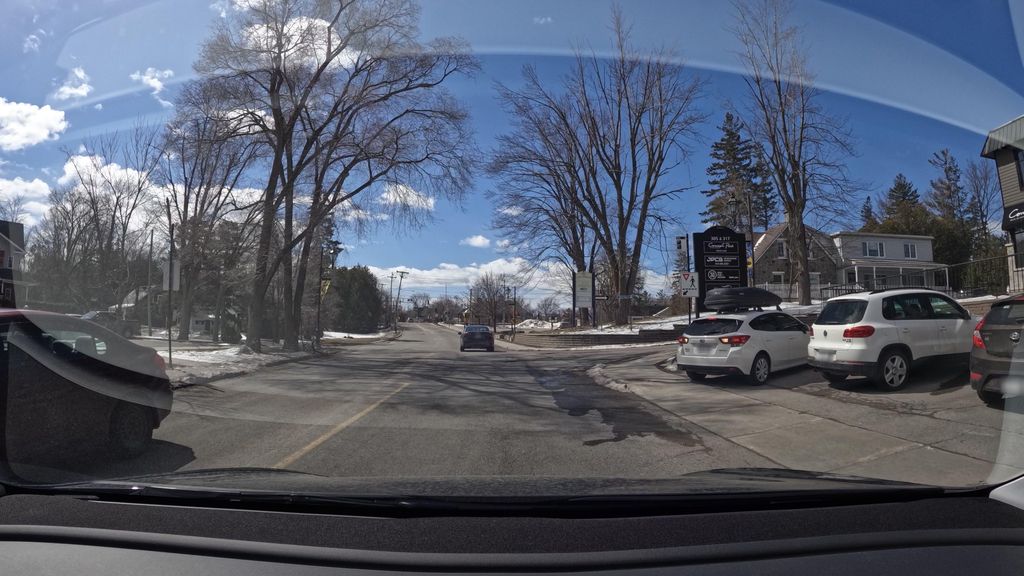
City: montreal